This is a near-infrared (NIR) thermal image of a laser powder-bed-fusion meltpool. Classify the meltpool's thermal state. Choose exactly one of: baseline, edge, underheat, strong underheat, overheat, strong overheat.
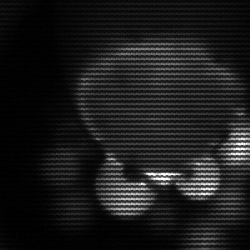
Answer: edge